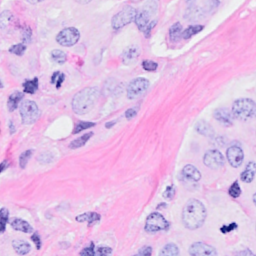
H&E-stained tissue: Breast